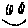
Label: smiley face